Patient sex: F
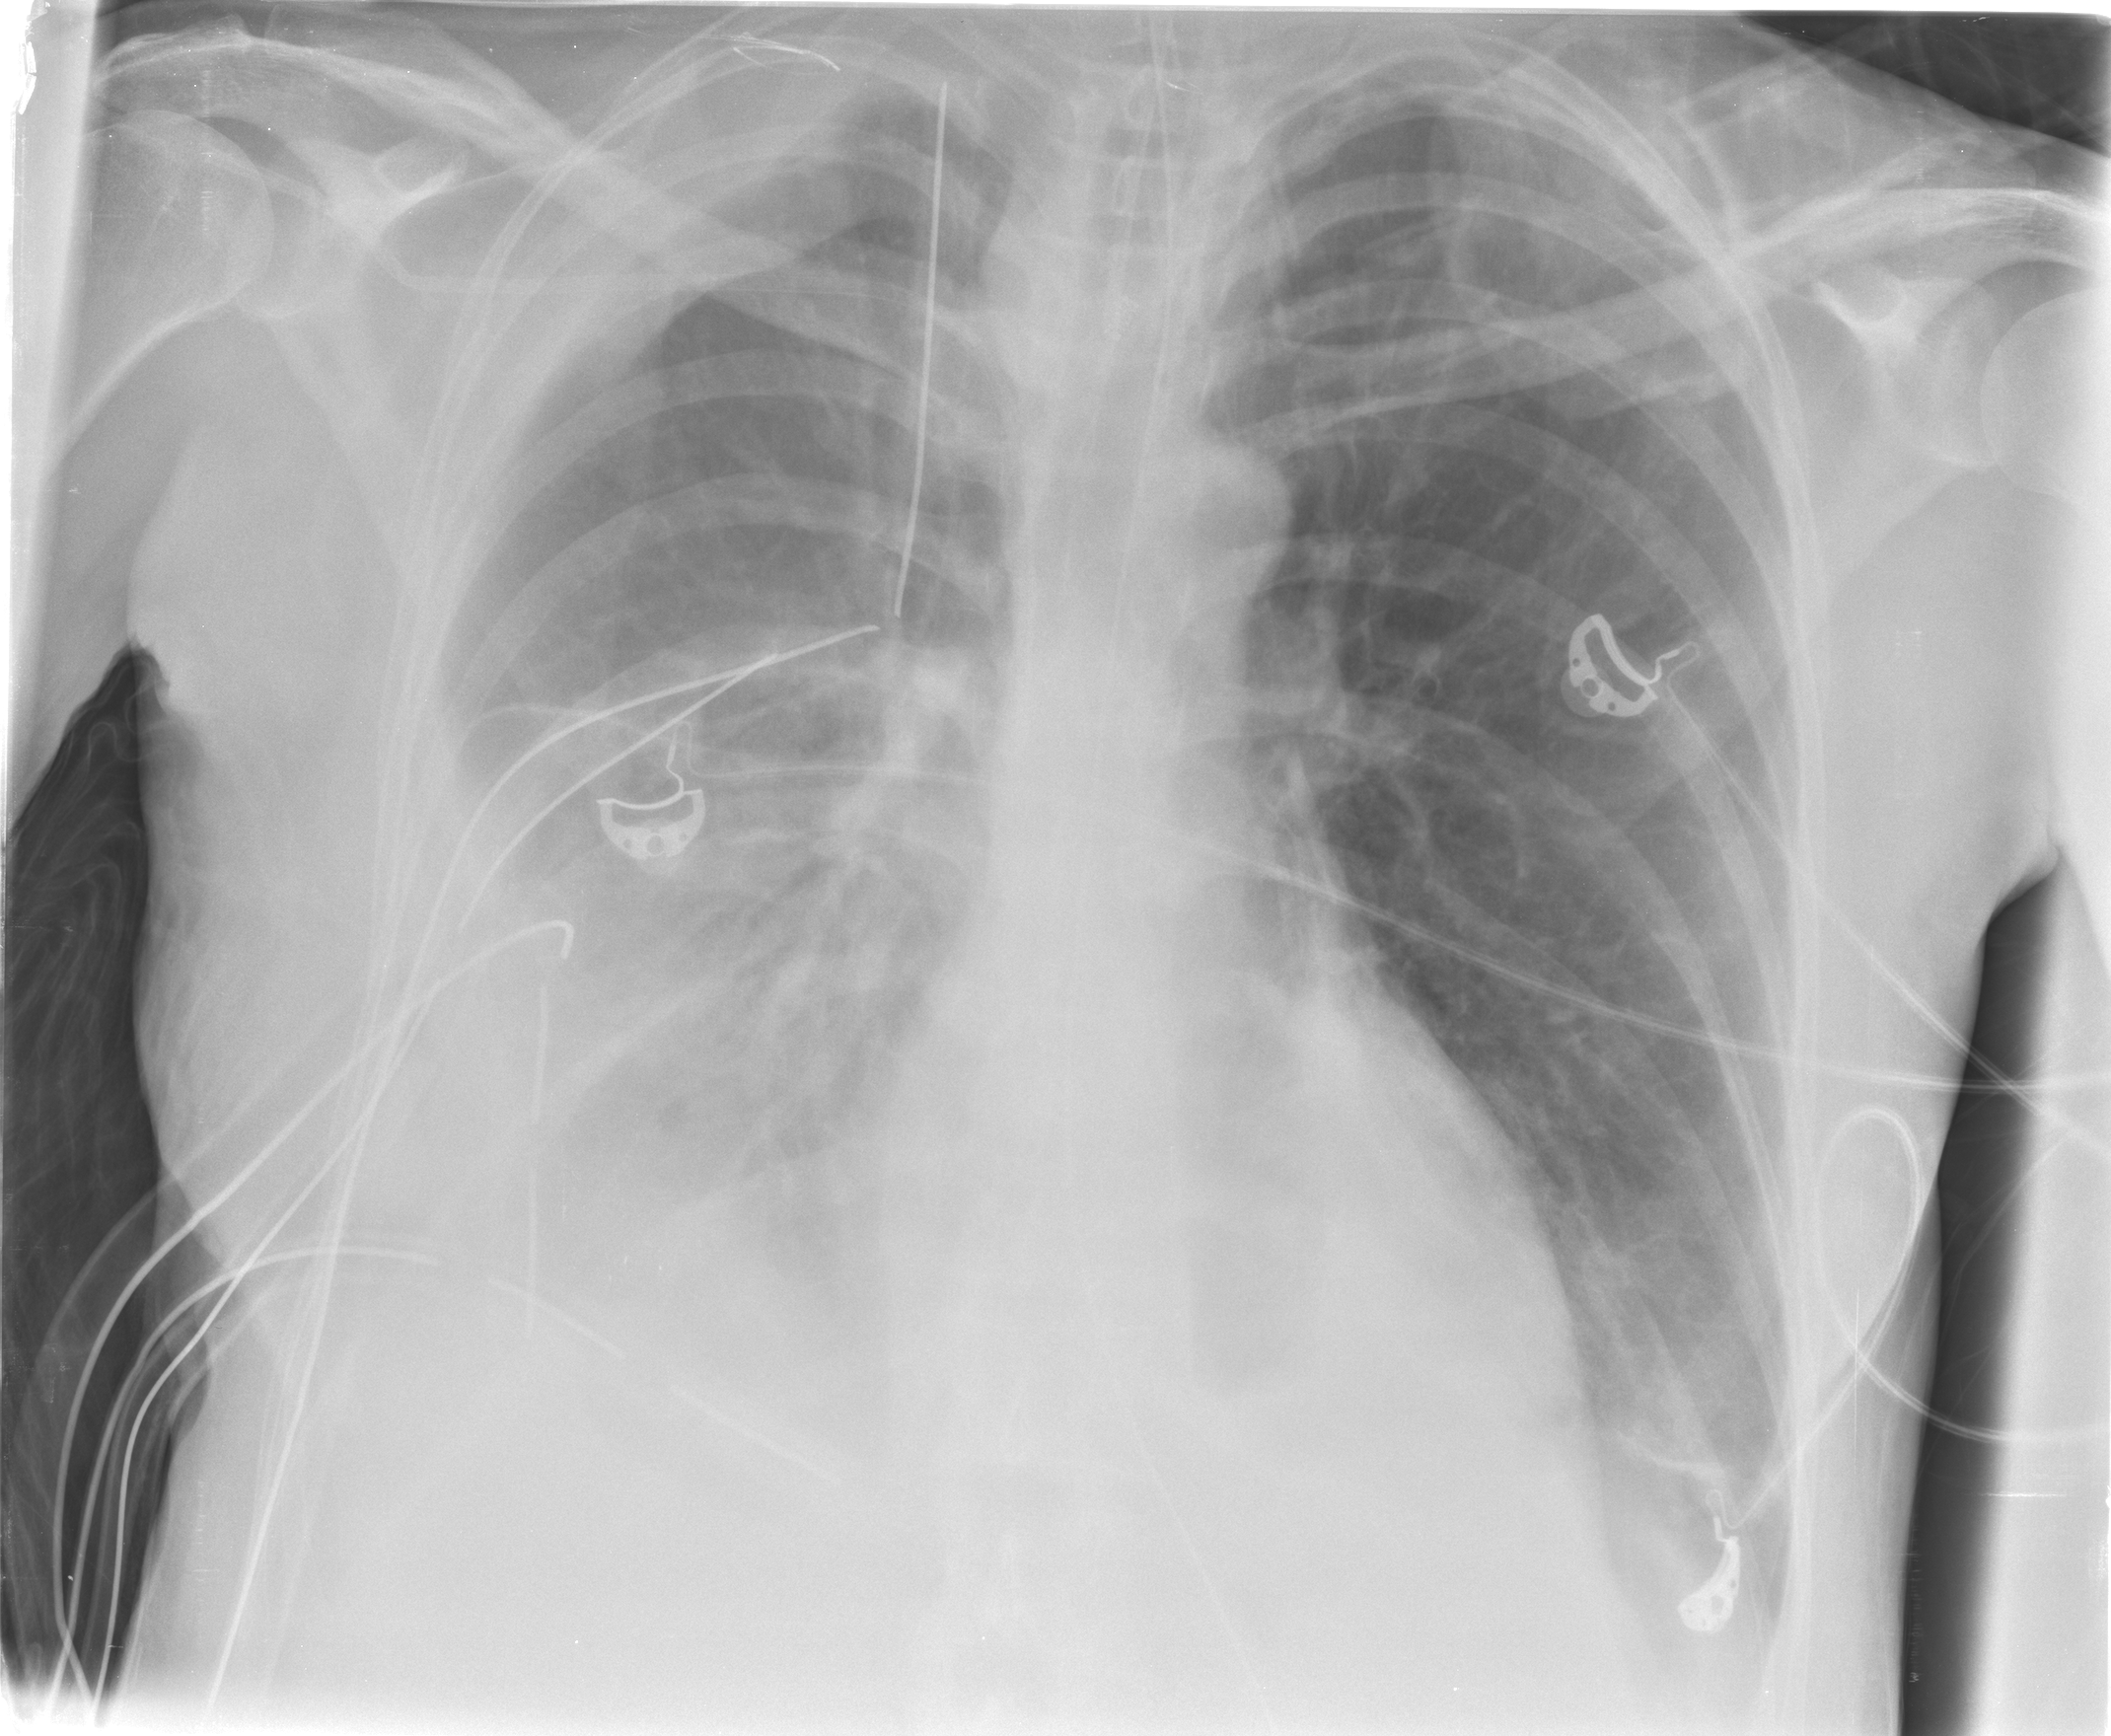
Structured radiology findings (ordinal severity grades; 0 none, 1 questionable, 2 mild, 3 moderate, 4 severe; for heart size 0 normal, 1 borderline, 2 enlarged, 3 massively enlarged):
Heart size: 0
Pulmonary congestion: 0
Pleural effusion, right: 3
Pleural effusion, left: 0
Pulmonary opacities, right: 3
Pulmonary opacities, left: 0
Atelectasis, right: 3
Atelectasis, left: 0